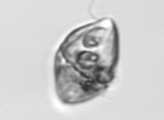
Label: Gyrodinium